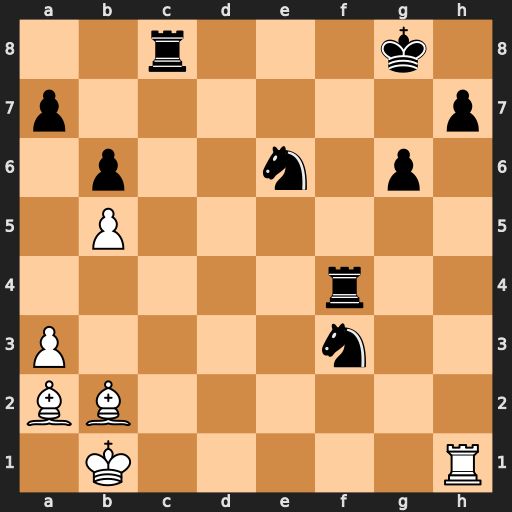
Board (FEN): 2r3k1/p6p/1p2n1p1/1P6/5r2/P4n2/BB6/1K5R
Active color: w
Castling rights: -
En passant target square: -
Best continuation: Bxe6+ Kf8 Bxc8